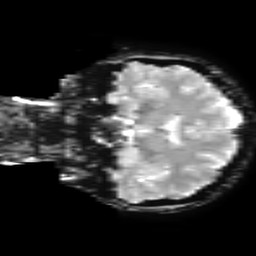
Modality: T2starw
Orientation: coronal
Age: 47
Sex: female
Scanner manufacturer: ge
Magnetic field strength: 3 T
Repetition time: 0.65 s
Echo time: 0.02 s